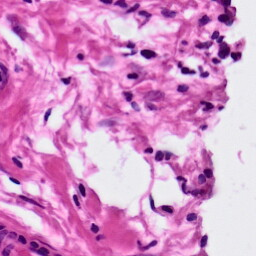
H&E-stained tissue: Ovarian